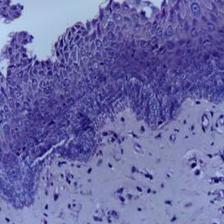
Diagnosis: Normal